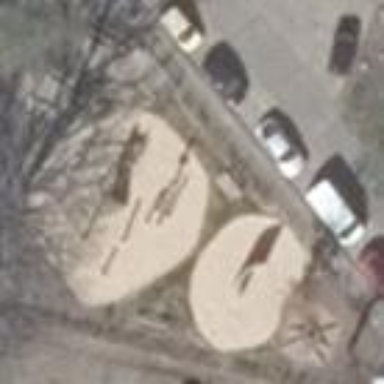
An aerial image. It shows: Playground area for leisure land.